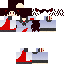
A female human skin with dark skin, wearing brown long hair dressed in a blue hoodie and red pants, featuring a closed mouth.